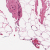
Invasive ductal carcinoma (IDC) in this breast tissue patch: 0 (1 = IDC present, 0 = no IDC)